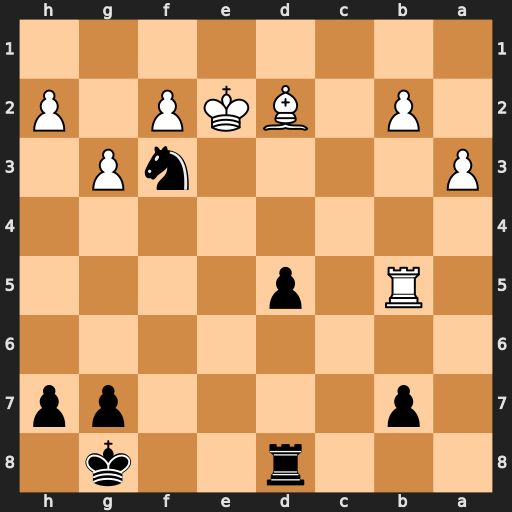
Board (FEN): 3r2k1/1p4pp/8/1R1p4/8/P4nP1/1P1BKP1P/8
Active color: b
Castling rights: -
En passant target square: -
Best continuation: Nd4+ Kd3 Nxb5